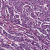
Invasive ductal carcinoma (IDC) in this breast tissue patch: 1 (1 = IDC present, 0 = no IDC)